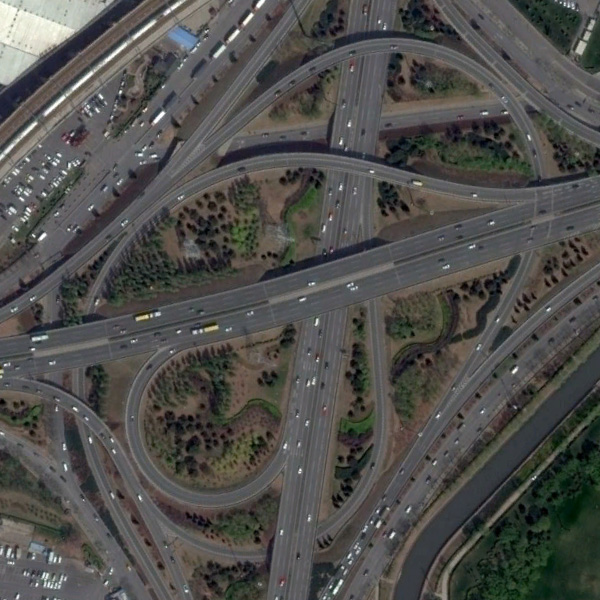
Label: Viaduct